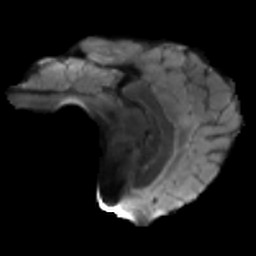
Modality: T2w
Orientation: sagittal
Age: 23
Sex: female
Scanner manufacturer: siemens
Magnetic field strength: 3 T
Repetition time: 3.5 s
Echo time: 0.086 s